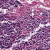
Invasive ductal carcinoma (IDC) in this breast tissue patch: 0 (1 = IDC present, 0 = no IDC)